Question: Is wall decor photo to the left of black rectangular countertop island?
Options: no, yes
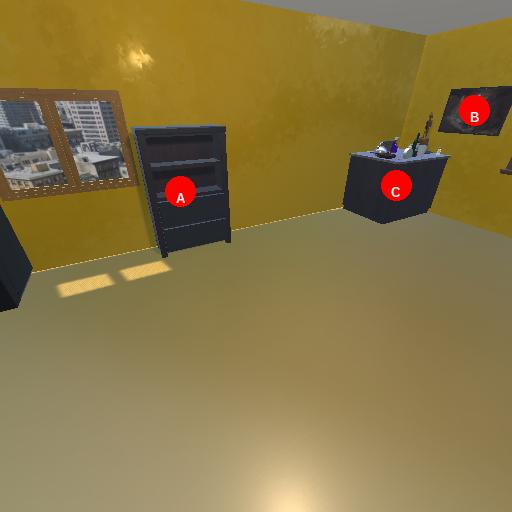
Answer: no